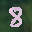
Label: 8